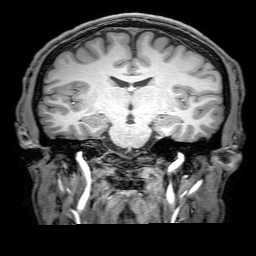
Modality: T1w
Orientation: sagittal
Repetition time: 0.00828 s
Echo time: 0.00388 s